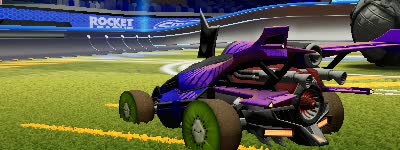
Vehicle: aftershock